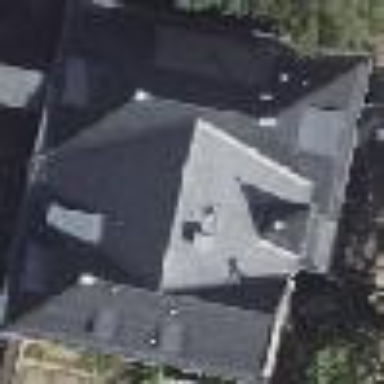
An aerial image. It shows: Hipped roof on apartment building.